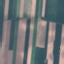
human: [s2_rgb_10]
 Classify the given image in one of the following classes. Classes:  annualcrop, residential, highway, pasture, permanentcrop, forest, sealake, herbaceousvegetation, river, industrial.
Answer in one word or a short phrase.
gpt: AnnualCrop